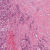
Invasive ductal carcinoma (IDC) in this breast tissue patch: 1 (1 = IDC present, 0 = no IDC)